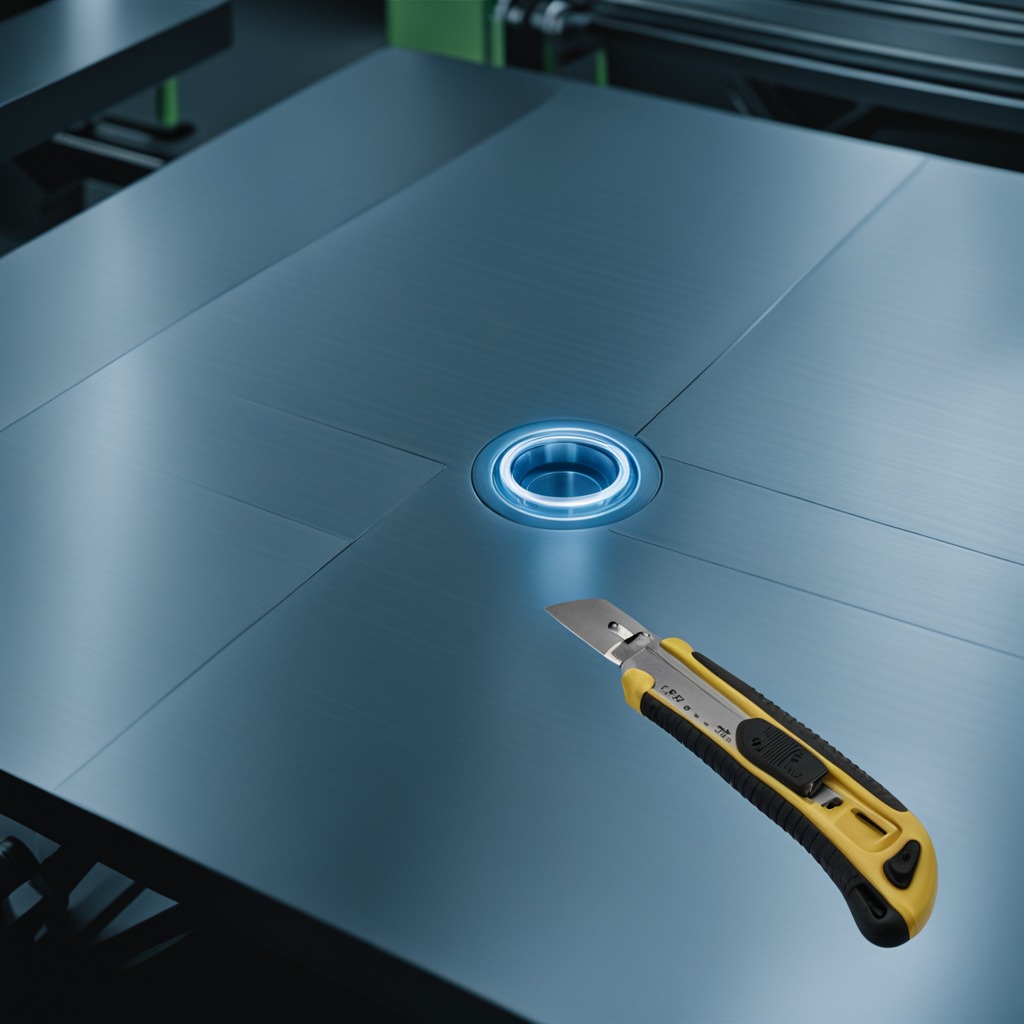
A utility knife lying on the metal table.